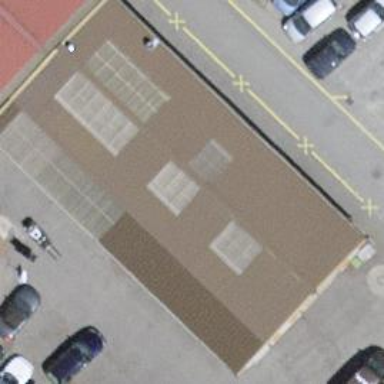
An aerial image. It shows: Building.